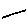
Label: line